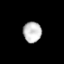
Tissue: lung
Cell type: Endothelial cells
Senescence score: 0.5473
Nuclear area (px): 374
Mean DAPI intensity: 189.519